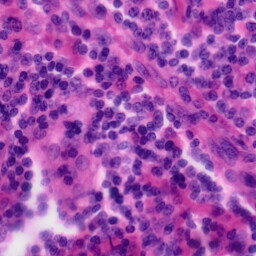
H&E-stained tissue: Tonsil